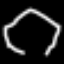
Label: octagon